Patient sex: M
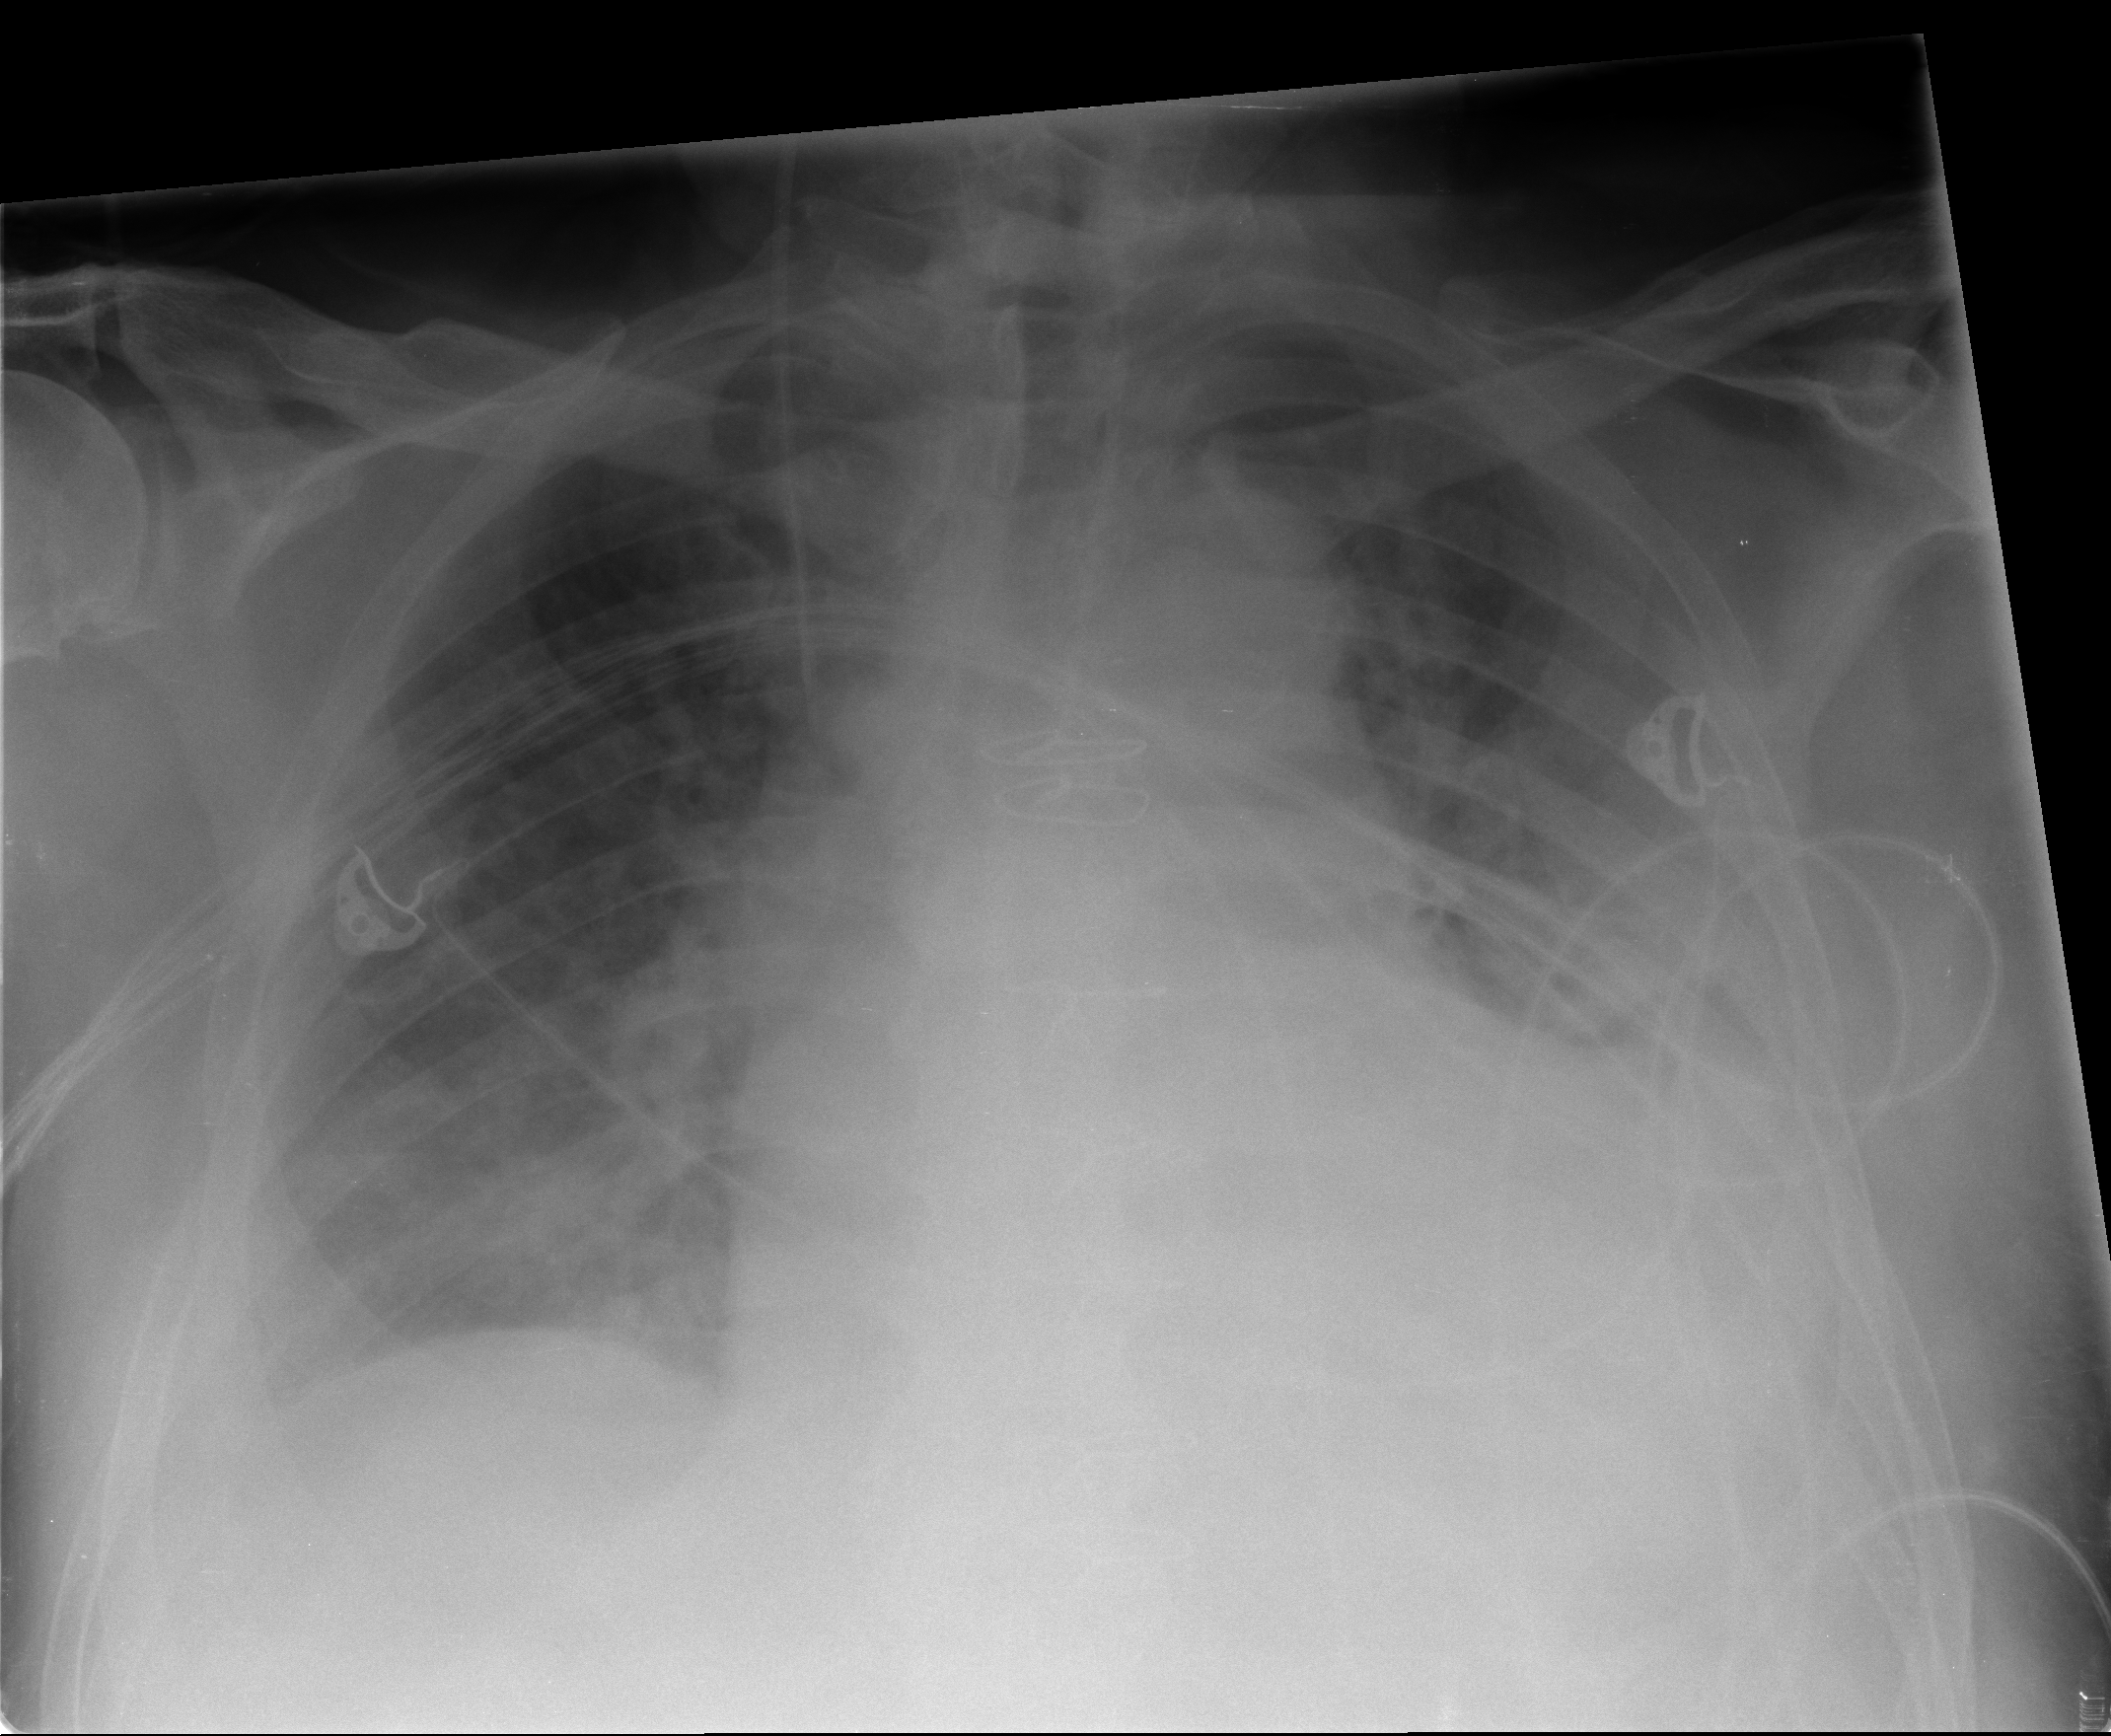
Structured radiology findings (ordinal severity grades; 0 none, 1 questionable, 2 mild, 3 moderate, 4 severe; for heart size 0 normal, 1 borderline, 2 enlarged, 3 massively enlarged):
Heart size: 3
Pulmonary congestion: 2
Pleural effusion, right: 1
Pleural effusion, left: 3
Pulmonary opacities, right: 0
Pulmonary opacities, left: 2
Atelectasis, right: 2
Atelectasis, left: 3